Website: macys
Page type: delivery-shipping
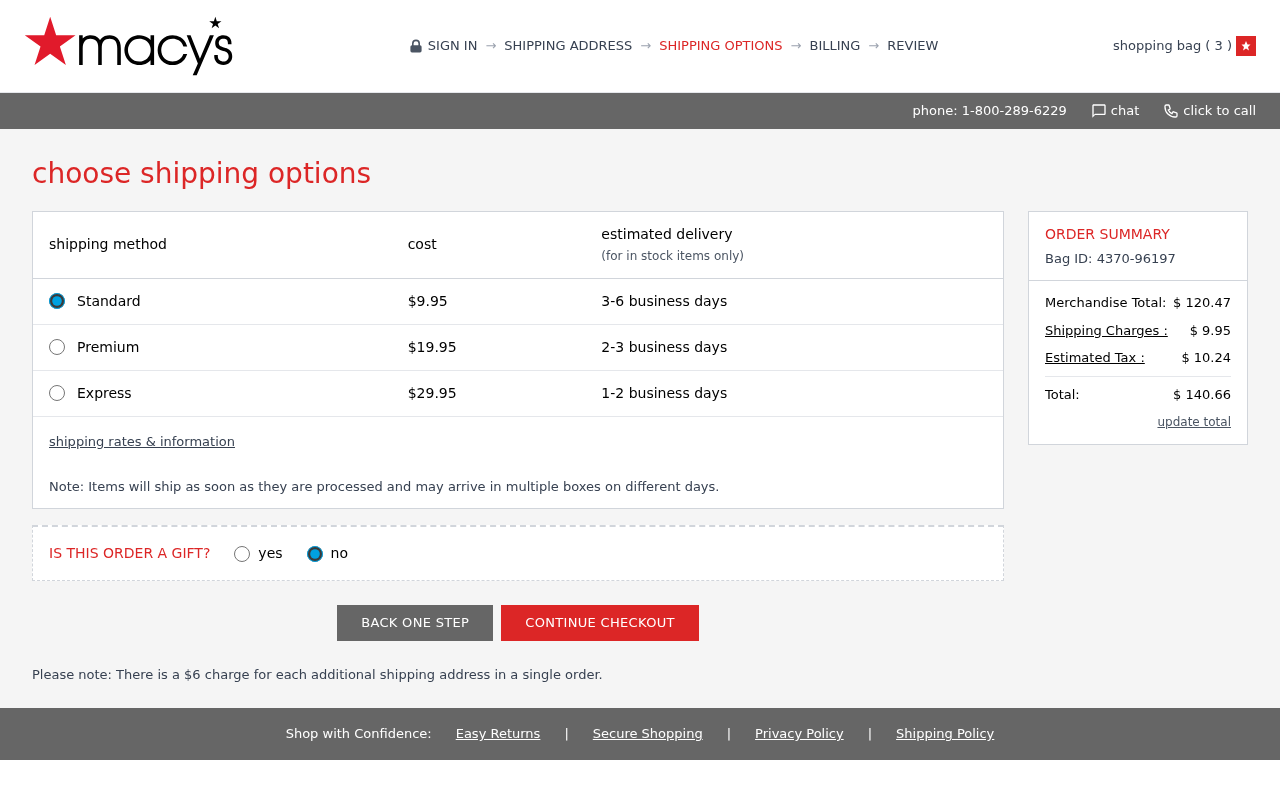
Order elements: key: ORDER_NUM_ITEMS
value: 3
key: ORDER_SHIPPING_COST
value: $ 9.95
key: ORDER_SHIPPING_COST
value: $9.95
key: ORDER_ID
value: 4370-96197
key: ORDER_SUBTOTAL
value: $ 120.47
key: ORDER_TAX
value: $ 10.24
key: ORDER_TOTAL
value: $ 140.66